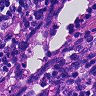
Metastatic tissue present: no